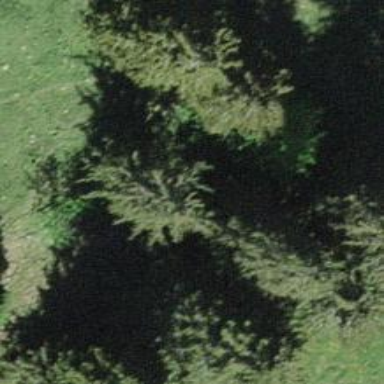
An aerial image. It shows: Needle-leaved tree in natural setting.